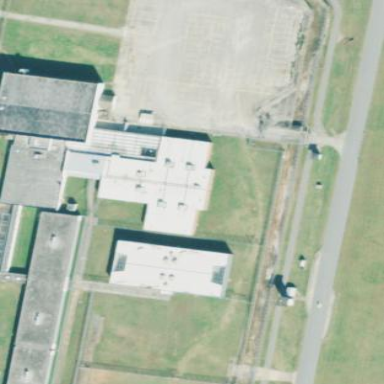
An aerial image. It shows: Prison building.